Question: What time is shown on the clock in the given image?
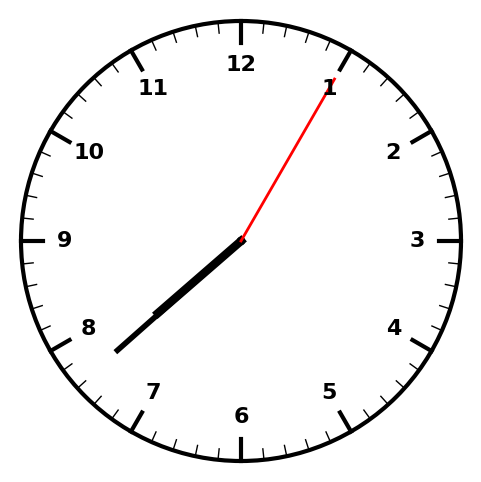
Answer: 07:38:05